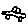
Label: car